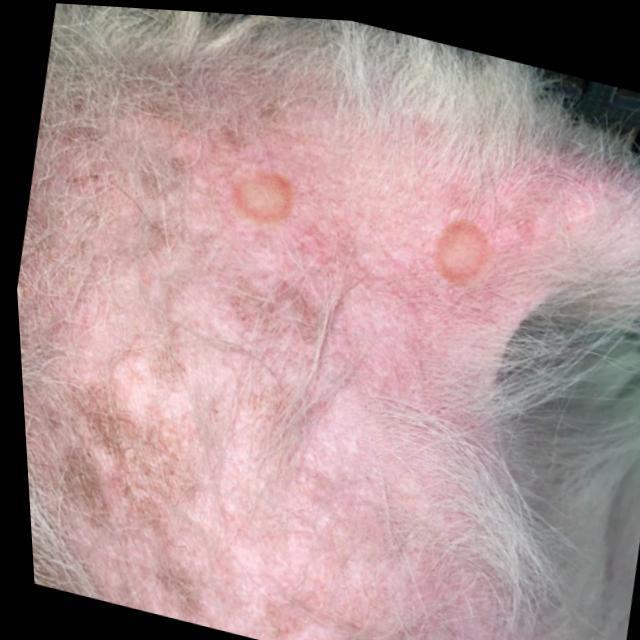
Canine ringworm (Dermatophytosis) — fungal infection caused by Microsporum or Trichophyton. Presents with circular alopecia, scaling, crusting, and broken hairs.